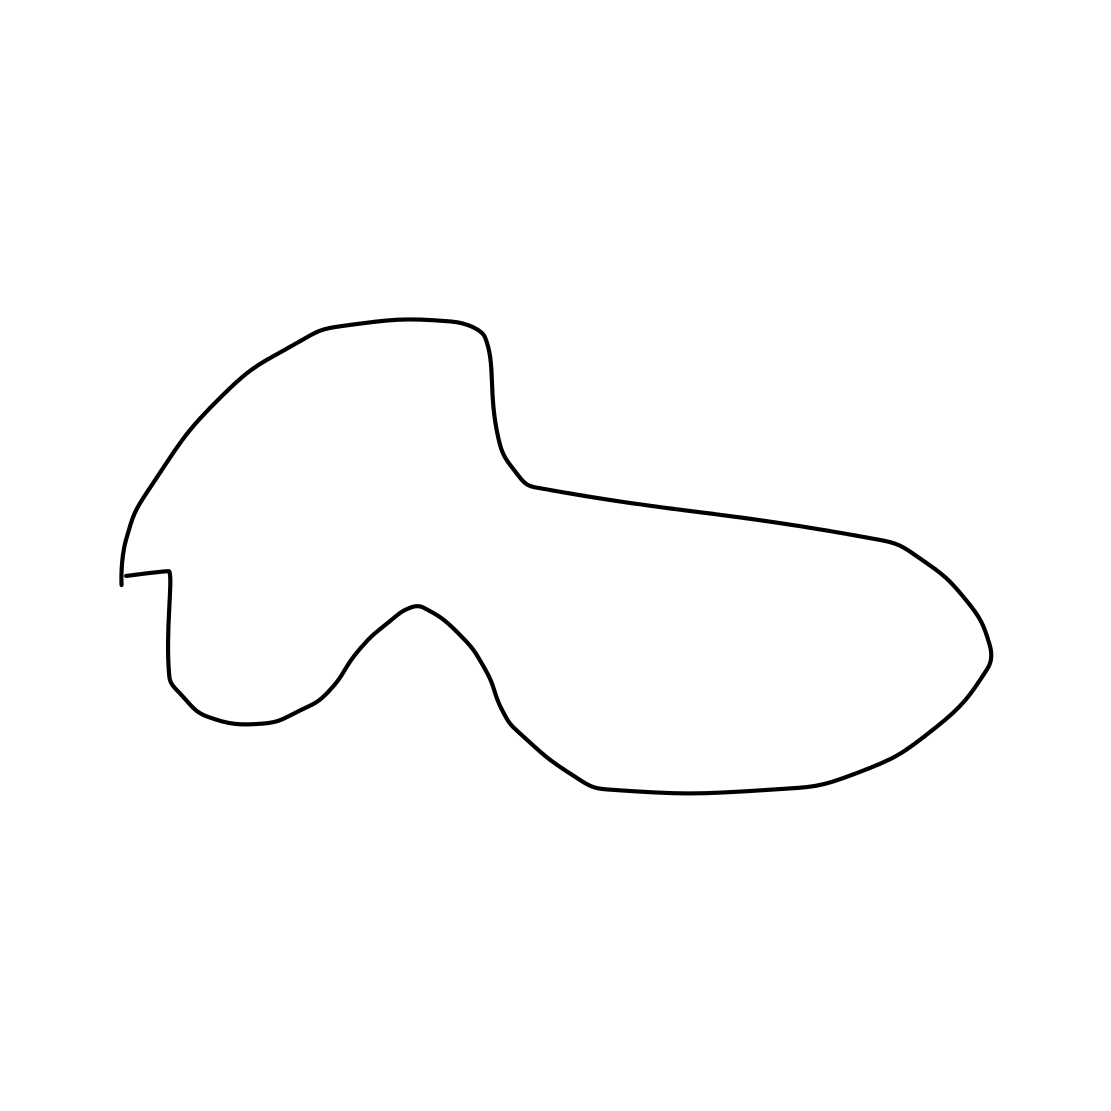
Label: cloud